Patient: sex M, age 54
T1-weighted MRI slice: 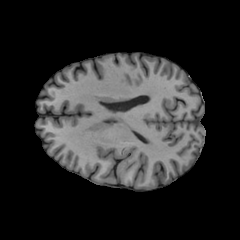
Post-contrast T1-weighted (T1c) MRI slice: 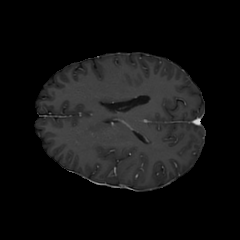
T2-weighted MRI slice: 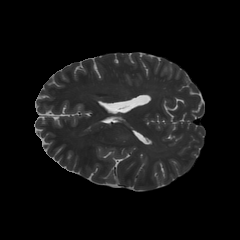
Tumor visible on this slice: no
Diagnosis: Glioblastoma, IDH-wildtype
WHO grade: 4